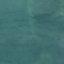
Land use / land cover class: SeaLake